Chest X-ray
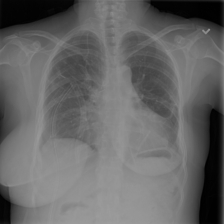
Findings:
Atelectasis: positive
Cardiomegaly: negative
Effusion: negative
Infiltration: negative
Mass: negative
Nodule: negative
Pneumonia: negative
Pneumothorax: negative
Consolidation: negative
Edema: negative
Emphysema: negative
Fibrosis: negative
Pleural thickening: negative
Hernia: negative